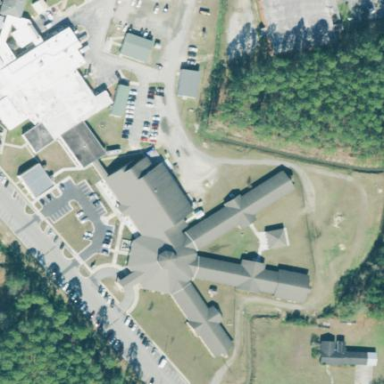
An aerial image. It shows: Healthcare facility identified as hospital.